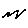
Label: zigzag